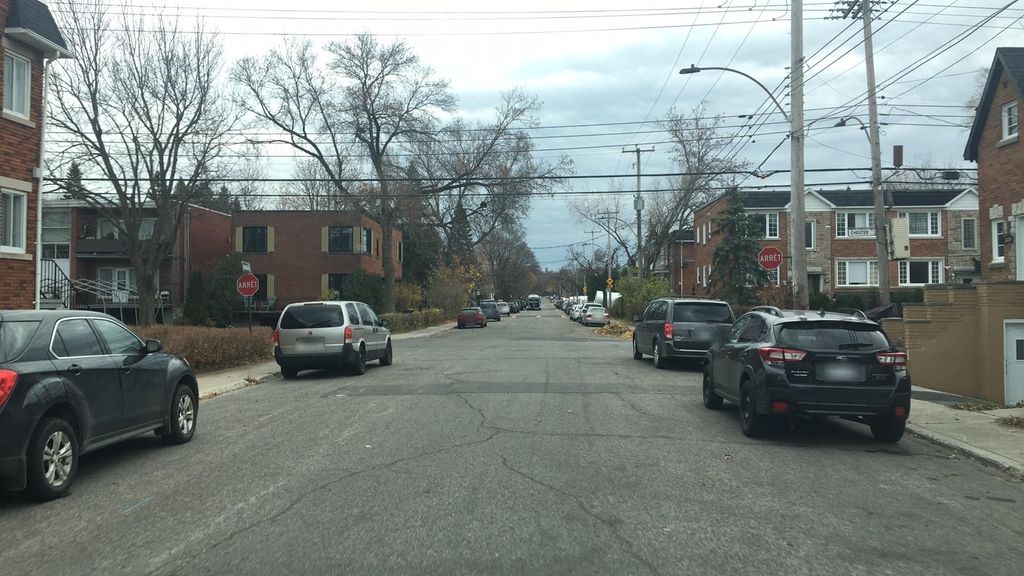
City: montreal